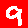
Digit: 9